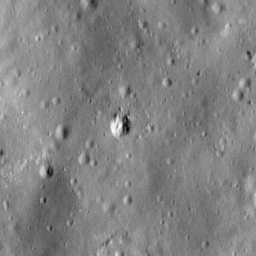
Pit: Rutherfurd 1b
Host crater: Rutherfurd
Host type: impact_melt
Lunar coordinates: latitude -60.779, longitude 348.186